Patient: sex M, age 29
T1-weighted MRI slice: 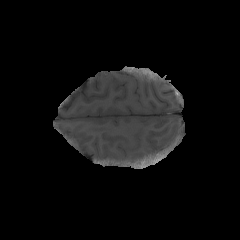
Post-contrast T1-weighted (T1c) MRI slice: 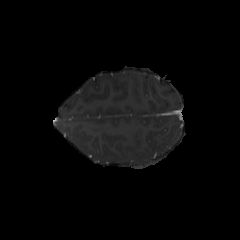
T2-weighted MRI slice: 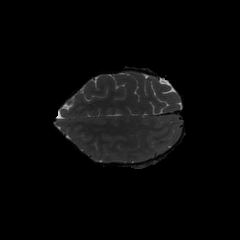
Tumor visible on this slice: no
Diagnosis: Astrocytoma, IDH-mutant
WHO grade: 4